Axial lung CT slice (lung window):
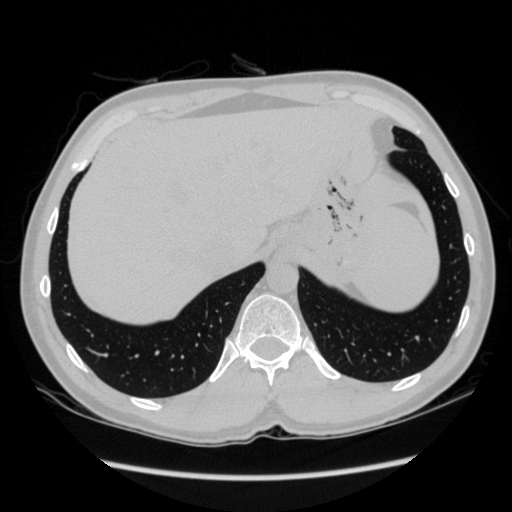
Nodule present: no